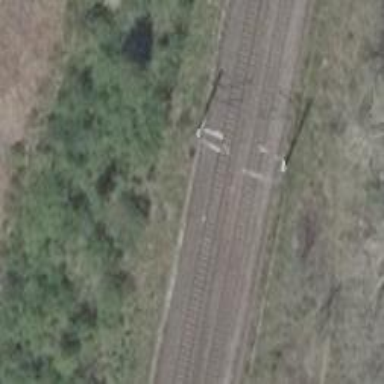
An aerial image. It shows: Railway milestone with catenary mast.